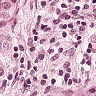
Metastatic tissue present: yes